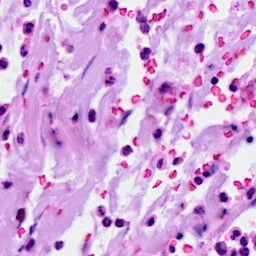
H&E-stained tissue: Breast